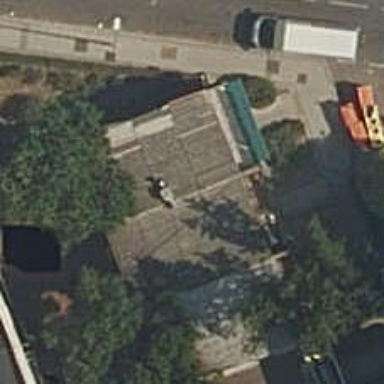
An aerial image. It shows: Convenience shop.